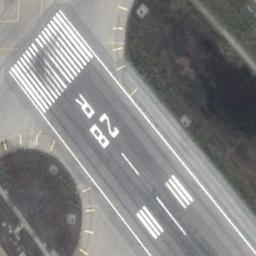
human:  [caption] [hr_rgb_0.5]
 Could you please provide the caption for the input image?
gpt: The runway has a threshold marking and two touchdown zone markings and the designation marking is 28R .

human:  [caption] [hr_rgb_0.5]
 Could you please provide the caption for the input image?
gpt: Next to the runway is brown bare ground with white '28R' and short-line signs on the runway .

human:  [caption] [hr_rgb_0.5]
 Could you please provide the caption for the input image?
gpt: The runway is on the grass .

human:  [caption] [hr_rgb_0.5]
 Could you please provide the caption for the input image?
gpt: The grass is on either side of the runway .

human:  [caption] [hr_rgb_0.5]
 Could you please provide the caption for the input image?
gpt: There are green lawns beside the runway with white marks .